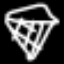
Label: diamond